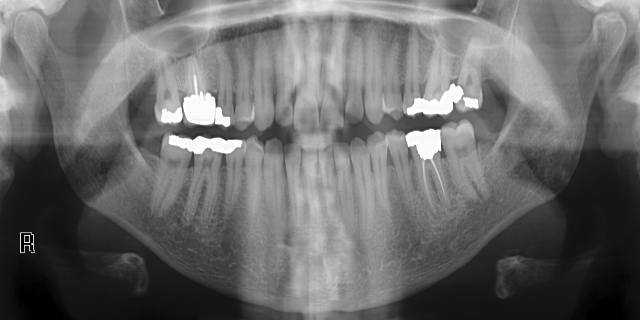
adult